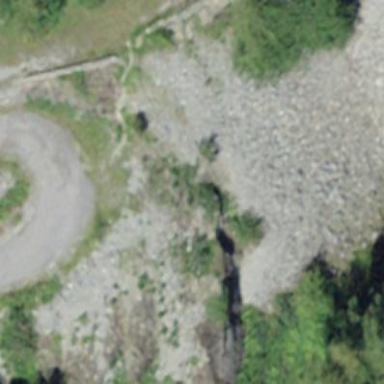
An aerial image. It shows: Natural scree.